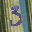
Label: 3